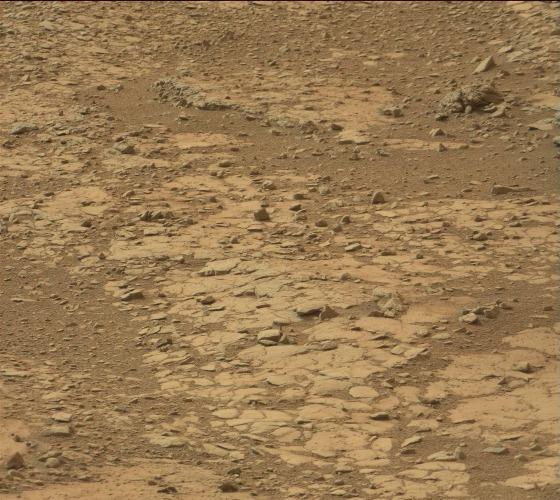
Terrain classes present: Bedrock, Gravel / Sand / Soil, Rock, Shadow